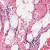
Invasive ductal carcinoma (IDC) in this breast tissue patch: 0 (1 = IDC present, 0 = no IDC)